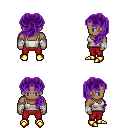
a pixel art fantasy rpg character, male body template, human, dark skin, white pirate shirt, red pants, purple princess hairstyle, white cloth bandages, gold boots, four views (front, back, left, right), 2x2 character sprite sheet, small pixel art, hard edges, no anti-aliasing